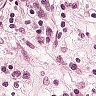
Metastatic tissue present: yes